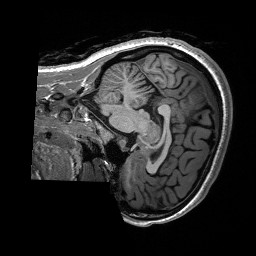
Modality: T1w
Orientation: sagittal
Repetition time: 8 s
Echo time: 0.066 s